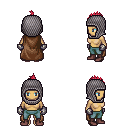
a pixel art fantasy rpg character, female body template, human, tanned skin, brown cape, teal pants, ruby red mohawk hairstyle, chain hood, metal gloves, maroon shoes, four views (front, back, left, right), 2x2 character sprite sheet, small pixel art, hard edges, no anti-aliasing